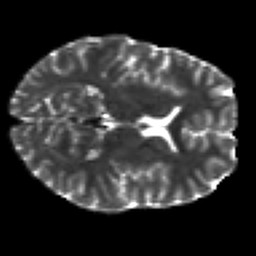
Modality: T2w
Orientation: axial
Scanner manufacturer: siemens
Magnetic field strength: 3 T
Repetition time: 7.8 s
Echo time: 0.09 s